На главной оптической оси собирающей линзы находится светящаяся точка на расстояния $d>2 F$ (где $F$ — фокусное расстояние линзы). Линзу разрезали на две половинки и раздвинули их на некоторое расстояние, как показано на рисунке.
Как будет выглядеть изображение светящейся точки?
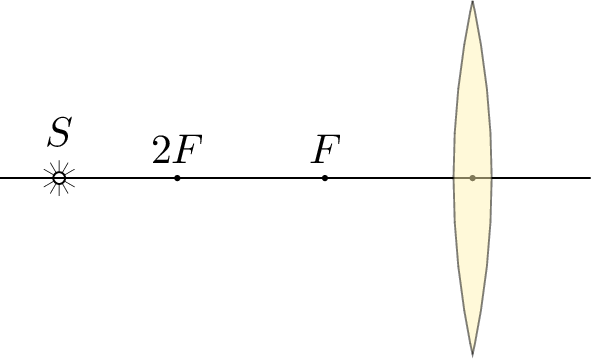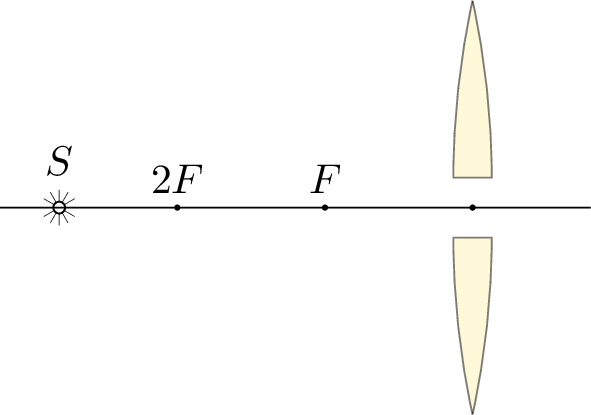
Ответ: После того как линзу разрезали и полученные половинки раздвинули, изображений светящейся точки будет два. Каждое из этих изображений будет в 2 раза менее ярким, чем изображение источника, получаемое с помощью целой линзы.
Темы:
T, Оптика, Геометрическая оптика, Всероссийские, Линзы